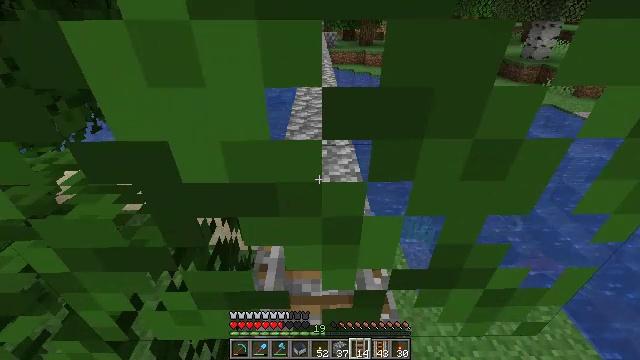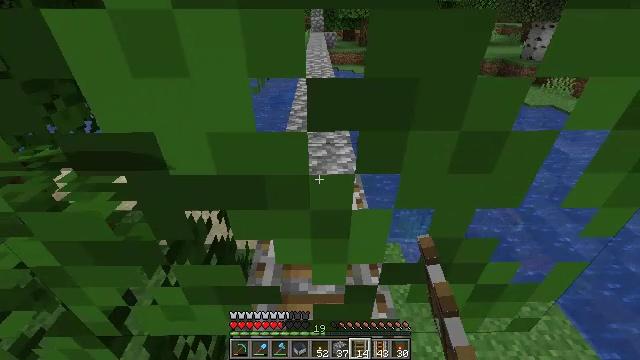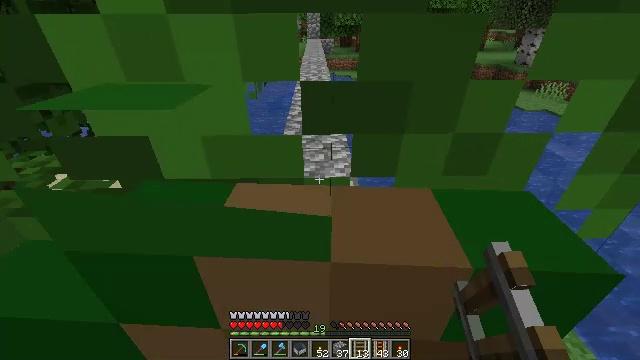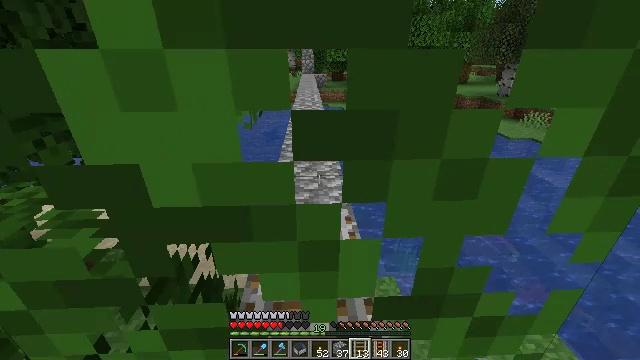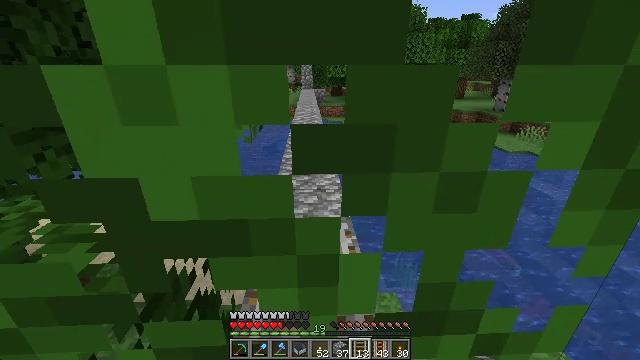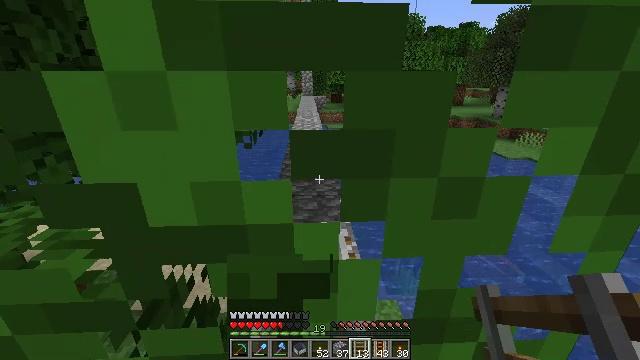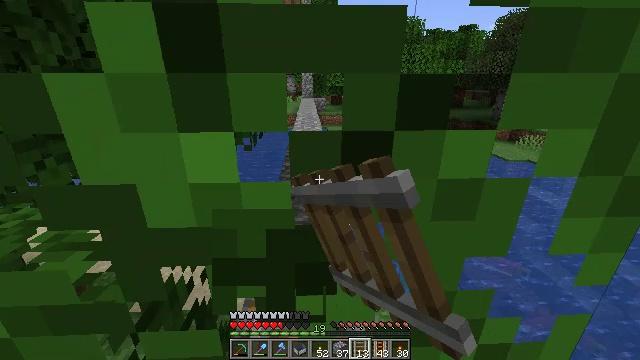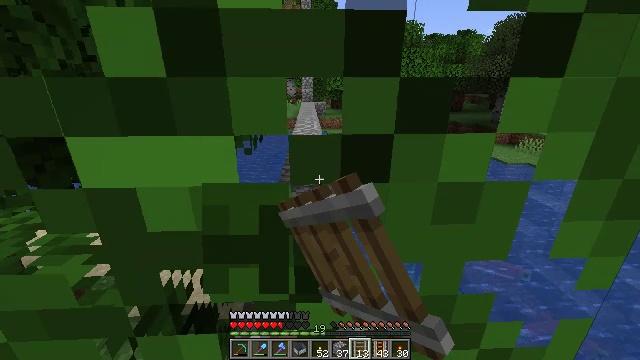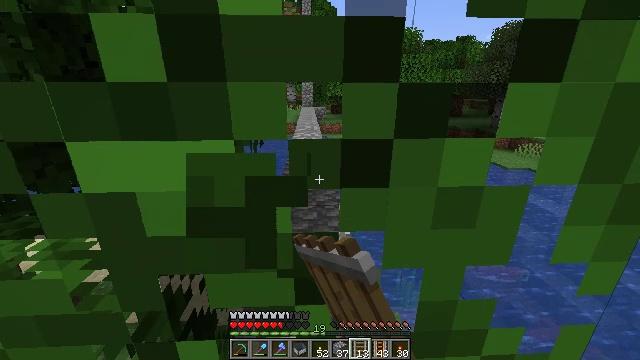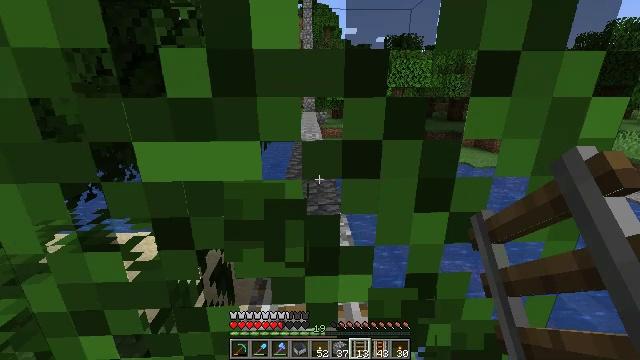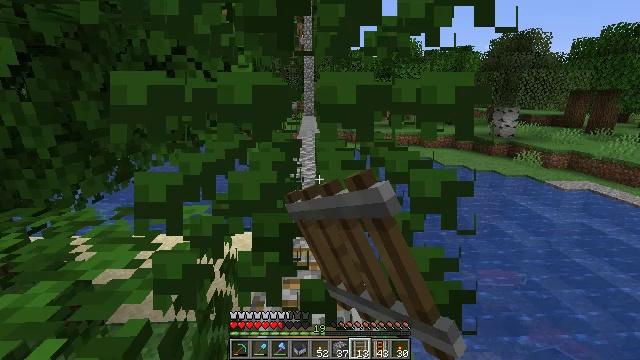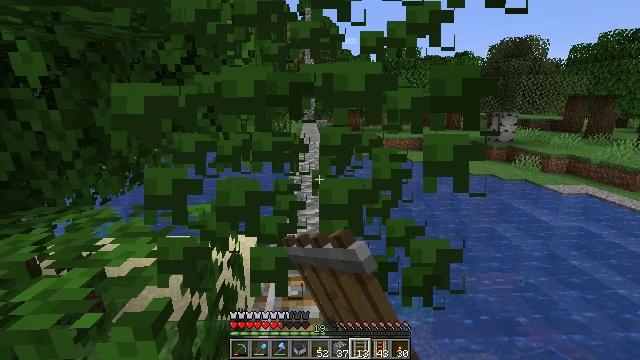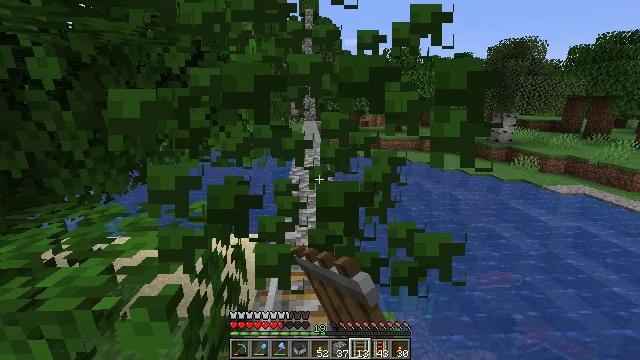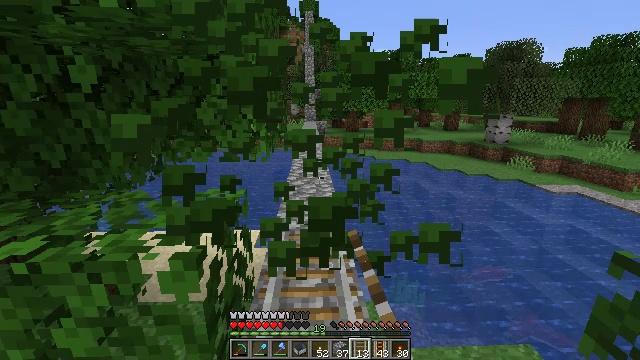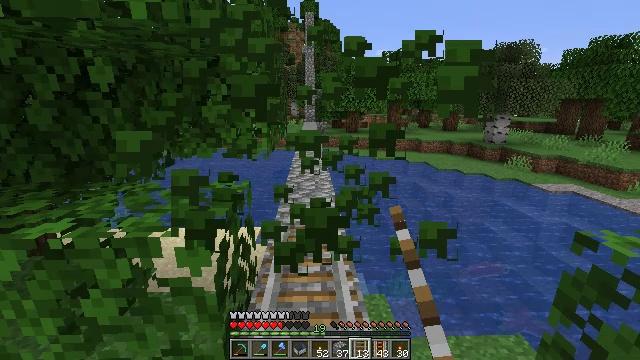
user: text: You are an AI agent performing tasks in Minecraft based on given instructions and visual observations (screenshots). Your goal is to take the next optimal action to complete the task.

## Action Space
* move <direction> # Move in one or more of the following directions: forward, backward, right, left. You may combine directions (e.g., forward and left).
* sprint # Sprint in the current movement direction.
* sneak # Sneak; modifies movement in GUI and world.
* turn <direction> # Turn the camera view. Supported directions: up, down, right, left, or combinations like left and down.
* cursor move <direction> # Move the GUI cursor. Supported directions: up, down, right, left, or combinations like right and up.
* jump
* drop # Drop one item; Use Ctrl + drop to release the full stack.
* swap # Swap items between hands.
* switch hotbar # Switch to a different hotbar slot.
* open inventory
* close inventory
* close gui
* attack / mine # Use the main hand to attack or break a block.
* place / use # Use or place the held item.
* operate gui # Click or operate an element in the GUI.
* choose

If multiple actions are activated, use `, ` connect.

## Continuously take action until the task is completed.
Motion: motion action
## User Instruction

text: Gather oak leaves by attacking.
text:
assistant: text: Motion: use / place
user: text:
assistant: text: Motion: turn up, use / place
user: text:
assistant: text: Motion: turn right and up
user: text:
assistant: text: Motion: turn up
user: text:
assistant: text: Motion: turn up, attack / mine
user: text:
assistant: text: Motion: attack / mine
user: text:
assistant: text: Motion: attack / mine
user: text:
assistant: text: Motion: turn up, attack / mine
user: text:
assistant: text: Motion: move back, turn up, attack / mine
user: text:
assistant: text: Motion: move back, attack / mine
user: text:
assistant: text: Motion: move back, turn up, attack / mine
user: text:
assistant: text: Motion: move back, attack / mine
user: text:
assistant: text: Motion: move back, attack / mine
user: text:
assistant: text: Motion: move back, attack / mine
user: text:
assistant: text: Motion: attack / mine